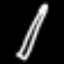
Label: pencil